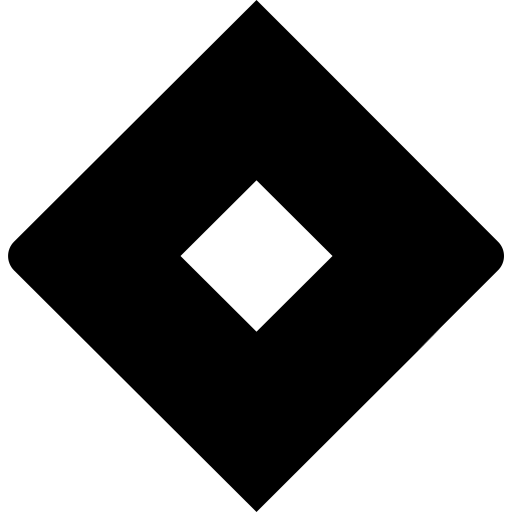
Tags: icon, FontAwesome, fa-icon, brand, jira